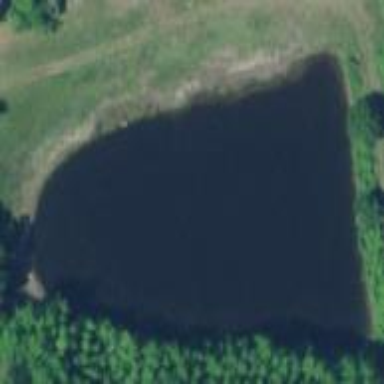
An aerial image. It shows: Serene pond surrounded by nature.